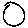
Label: circle